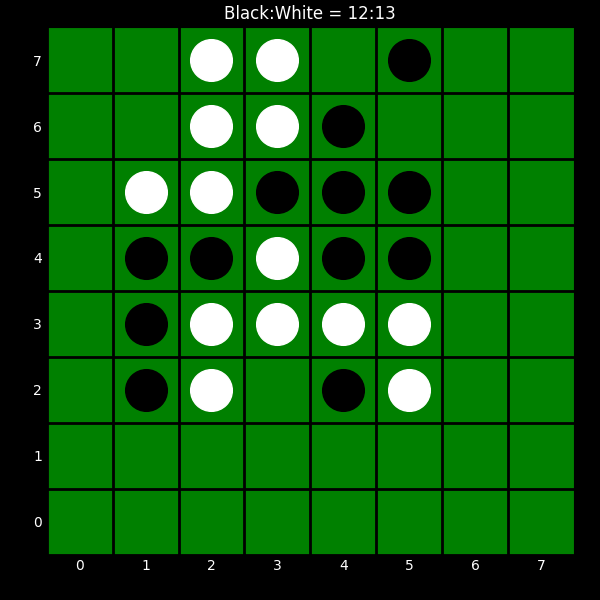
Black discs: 12
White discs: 13